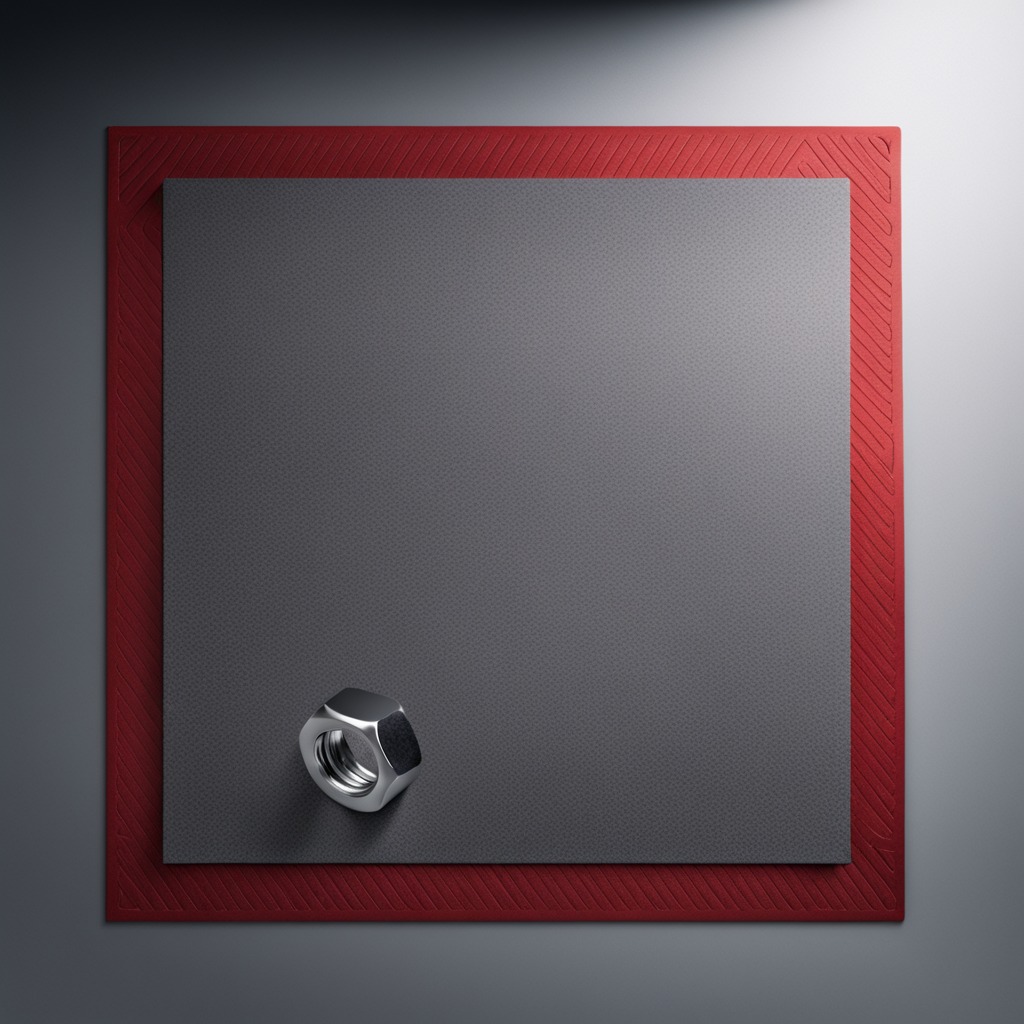
A metal nut lies on a clean granite tabletop covered with a red rubber mat inside a workshop under bright overhead lighting crisp shadows high clarity worn but beneath the mat